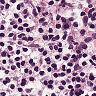
Metastatic tissue present: no